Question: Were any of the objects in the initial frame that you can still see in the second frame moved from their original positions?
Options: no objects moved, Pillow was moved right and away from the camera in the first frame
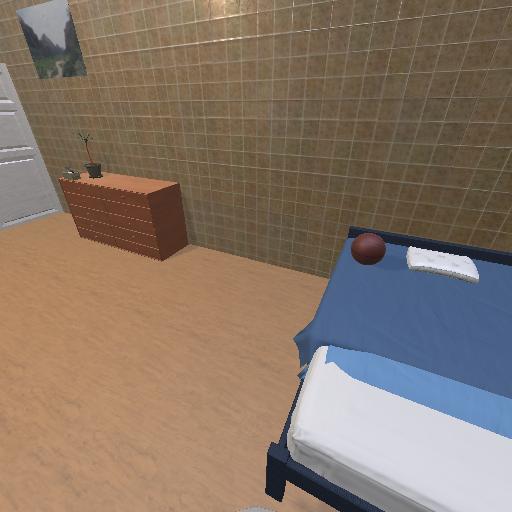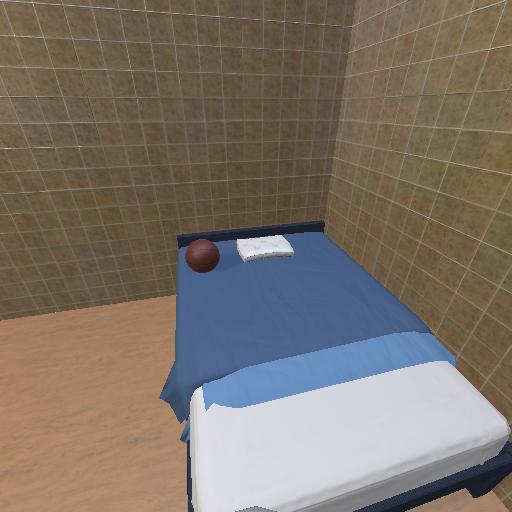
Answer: no objects moved